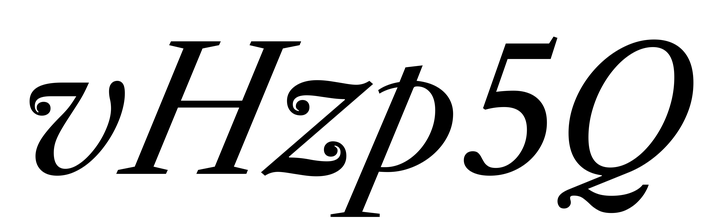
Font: LibreCaslonText-Italic_Italic